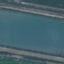
Land use / land cover: River